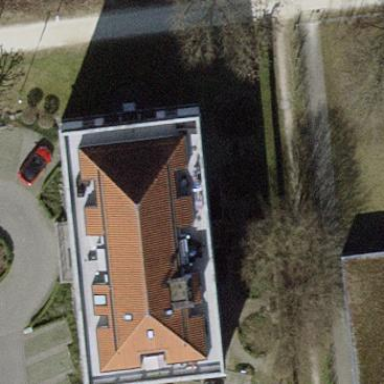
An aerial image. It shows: Building with hipped roof.